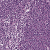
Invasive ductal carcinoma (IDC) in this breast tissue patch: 1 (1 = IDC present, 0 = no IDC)